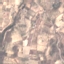
Label: PermanentCrop